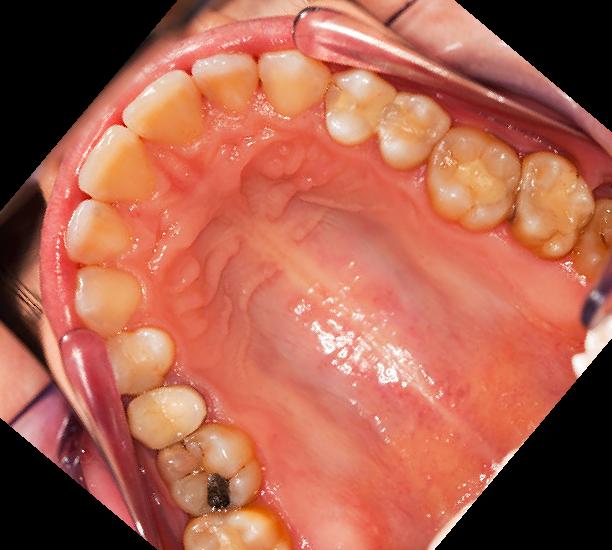
Condition: Gingivitis